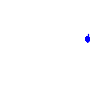
Particle: electron